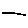
Label: line